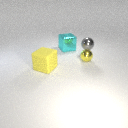
small gray metal sphere above small yellow metal sphere